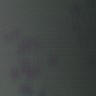
Metastatic tissue present: no